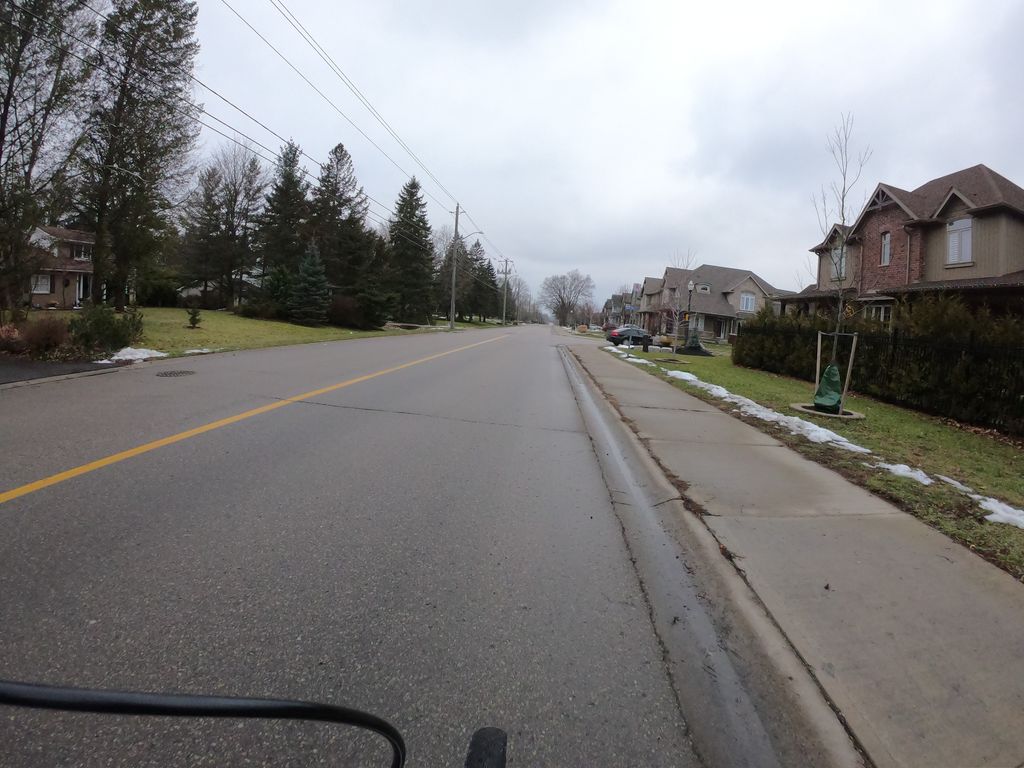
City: kitchener-waterloo